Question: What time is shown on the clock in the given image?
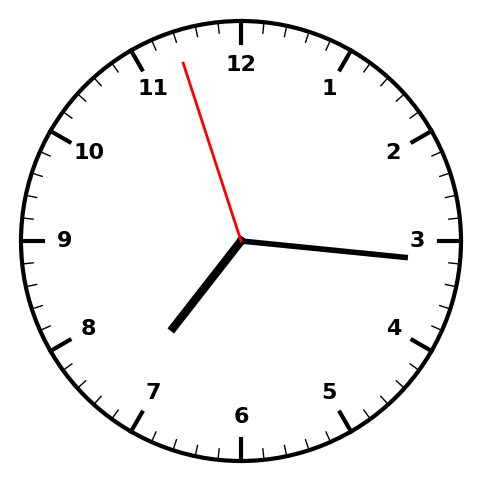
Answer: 07:15:57